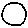
Label: circle